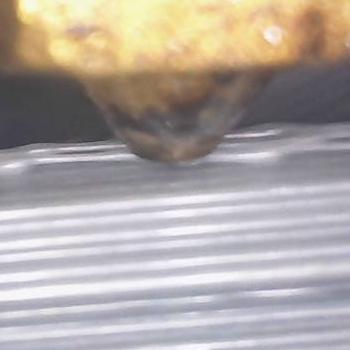
Flow rate: 33%